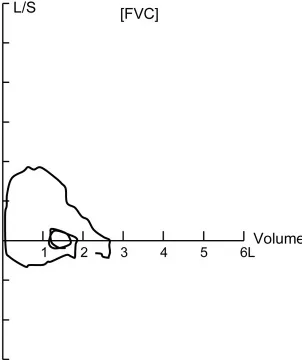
Flow volume curves. Before.
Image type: radiology (x_ray)